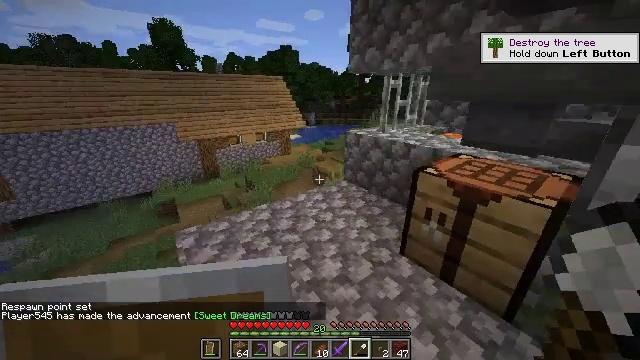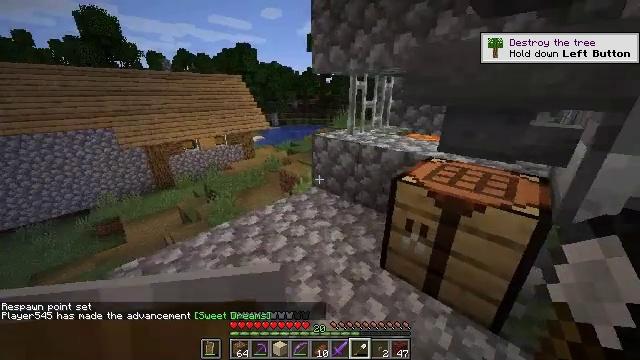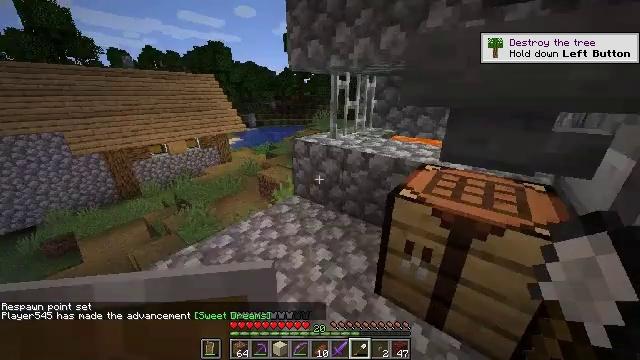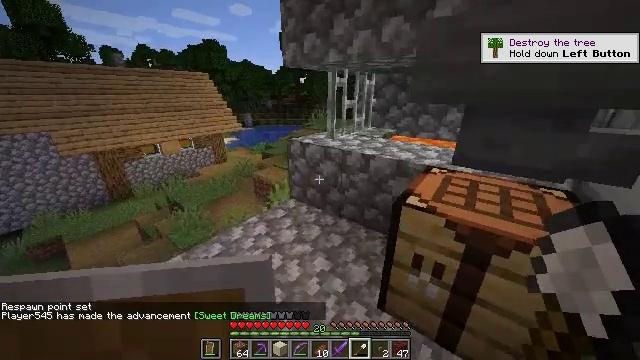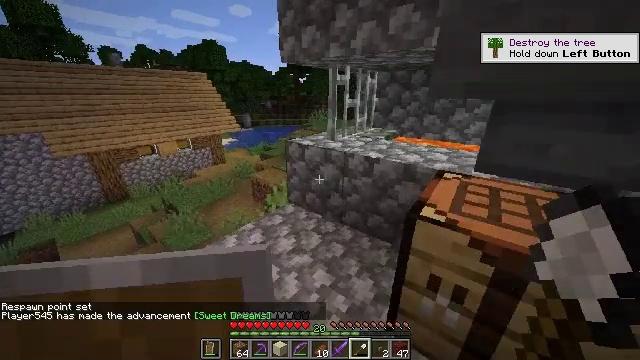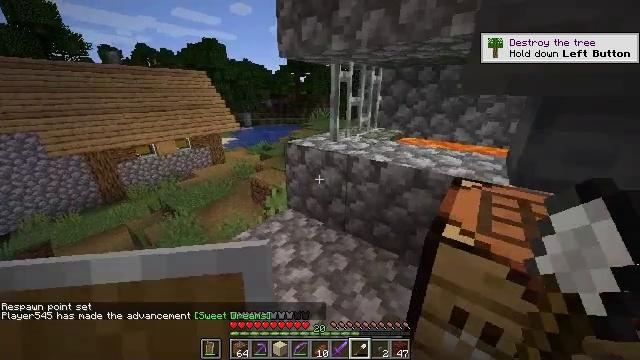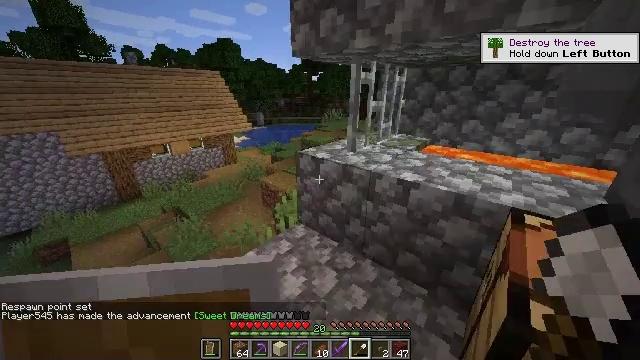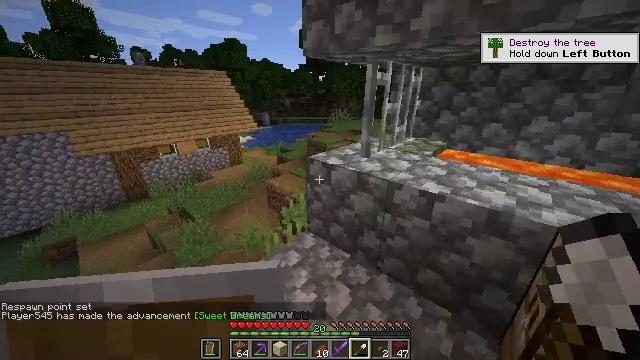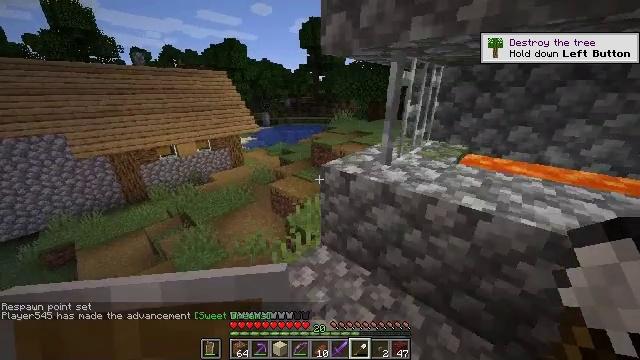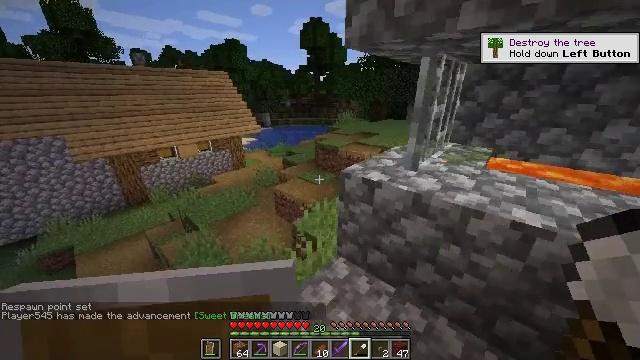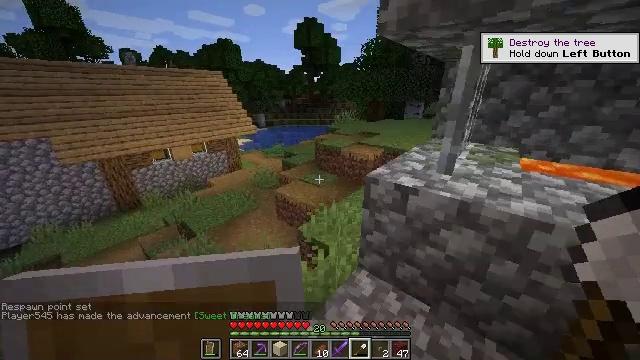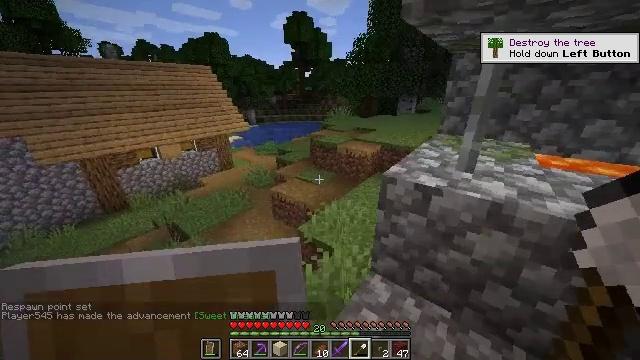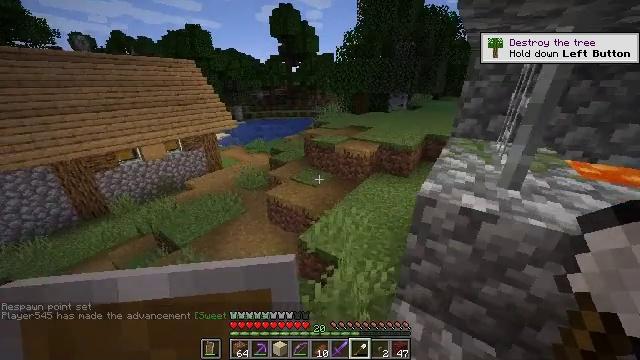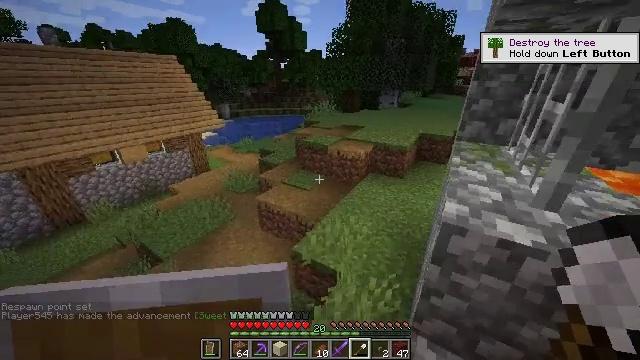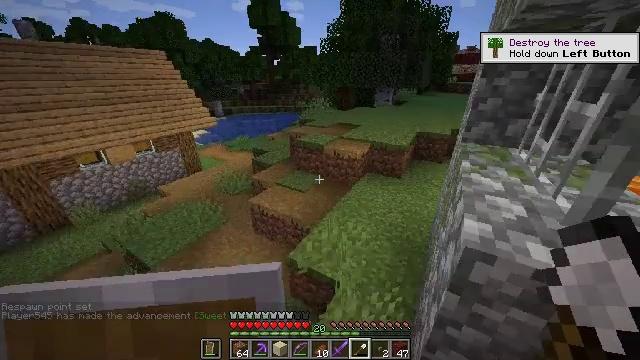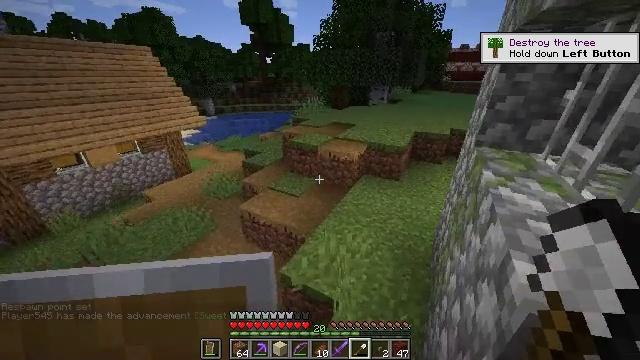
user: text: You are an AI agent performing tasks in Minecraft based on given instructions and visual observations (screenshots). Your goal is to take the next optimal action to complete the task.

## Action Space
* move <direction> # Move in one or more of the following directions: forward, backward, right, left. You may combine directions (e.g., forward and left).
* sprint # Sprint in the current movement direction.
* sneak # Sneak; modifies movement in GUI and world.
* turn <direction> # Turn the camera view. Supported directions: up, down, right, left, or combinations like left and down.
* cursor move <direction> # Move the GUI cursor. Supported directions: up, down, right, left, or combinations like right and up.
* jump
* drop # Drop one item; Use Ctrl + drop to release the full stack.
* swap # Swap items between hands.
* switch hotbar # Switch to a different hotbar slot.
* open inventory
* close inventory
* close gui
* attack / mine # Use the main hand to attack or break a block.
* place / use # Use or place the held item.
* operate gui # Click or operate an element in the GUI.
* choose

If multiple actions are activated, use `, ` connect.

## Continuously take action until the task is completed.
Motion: motion action
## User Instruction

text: Break oak leaves from the trees.
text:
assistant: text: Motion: move forward, turn right
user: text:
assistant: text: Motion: move forward, turn right
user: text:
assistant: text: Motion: move forward
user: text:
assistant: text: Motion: move forward
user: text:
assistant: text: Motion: move forward
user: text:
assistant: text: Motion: move forward and move left, turn left
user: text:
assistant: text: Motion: move forward and move left, turn left
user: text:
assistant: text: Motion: move forward and move left
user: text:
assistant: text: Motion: move forward and move left
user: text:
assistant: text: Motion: move forward and move left, turn right
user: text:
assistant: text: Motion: move forward and move left, turn right
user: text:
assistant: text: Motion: move forward, turn right
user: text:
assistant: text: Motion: move forward, turn right
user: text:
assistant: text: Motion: move forward, turn right
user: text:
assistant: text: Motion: move forward, turn right
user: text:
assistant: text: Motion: move forward, turn right
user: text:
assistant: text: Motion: move forward, turn right
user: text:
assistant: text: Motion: move forward, turn right
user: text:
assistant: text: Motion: move forward, turn right and up
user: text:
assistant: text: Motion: move forward
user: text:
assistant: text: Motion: move forward, turn right and up
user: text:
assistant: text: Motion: move forward, turn right and up
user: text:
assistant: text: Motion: move forward, turn right and up
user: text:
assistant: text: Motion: move forward
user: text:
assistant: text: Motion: move forward
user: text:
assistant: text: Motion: move forward
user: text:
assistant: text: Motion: move forward
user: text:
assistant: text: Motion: move forward
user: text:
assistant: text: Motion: move forward, turn right
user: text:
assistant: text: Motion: move forward, turn right